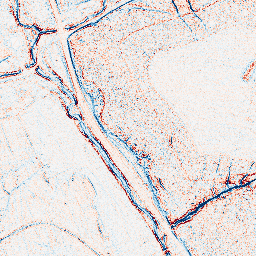
Category: edge_preserving
Decomposition family: anisotropic_diffusion
Decomposition parameters: iterations: 5
kappa: 100
gamma: 0.05
Upsampling method: bicubic
Upsampling parameters: scale: 8
Upsampling scale: 8